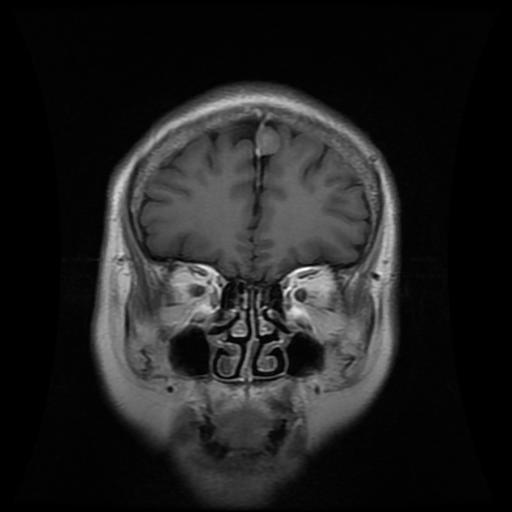
Label: meningioma